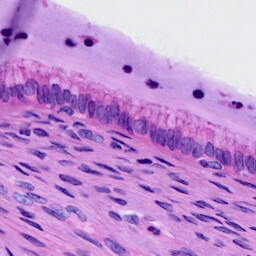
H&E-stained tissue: Cervix